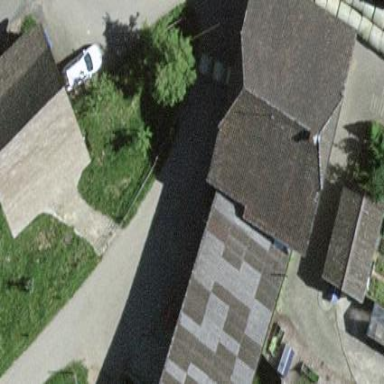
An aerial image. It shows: Shed building.